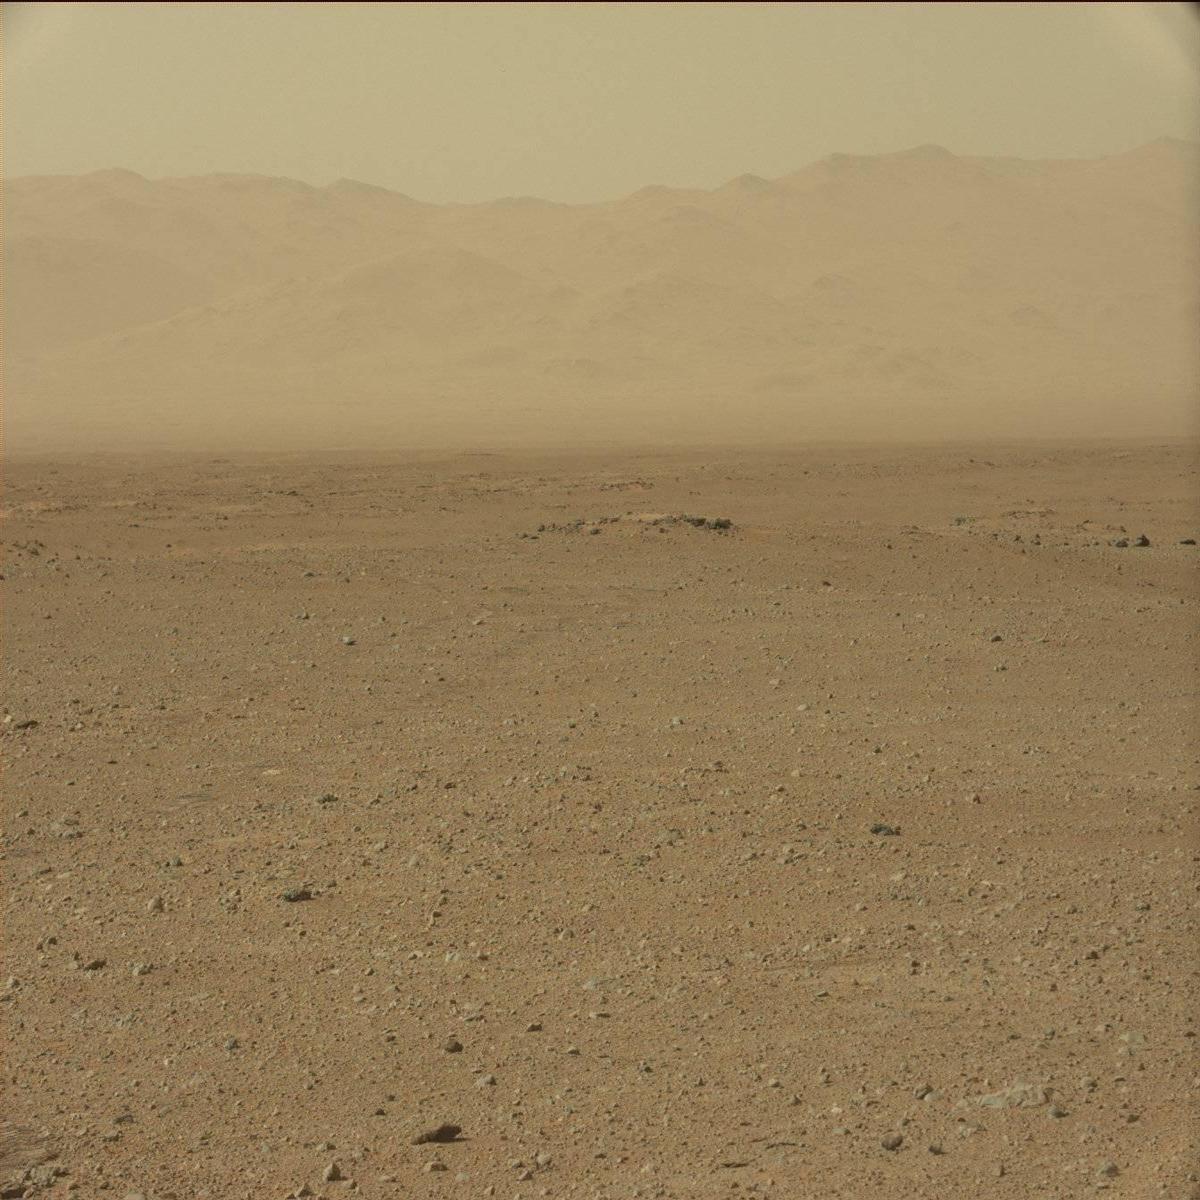
Terrain classes present: Bedrock, Ridge, Sand / Soil, Sky